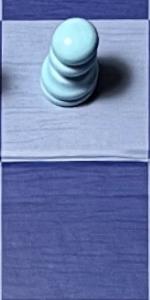
Label: Empty